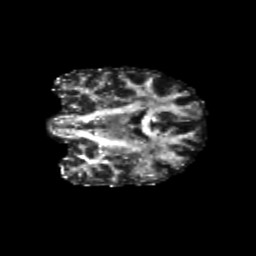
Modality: FA
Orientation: coronal
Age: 52
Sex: male
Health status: healthy
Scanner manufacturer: siemens
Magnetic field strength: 3 T
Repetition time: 10.8 s
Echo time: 0.082 s